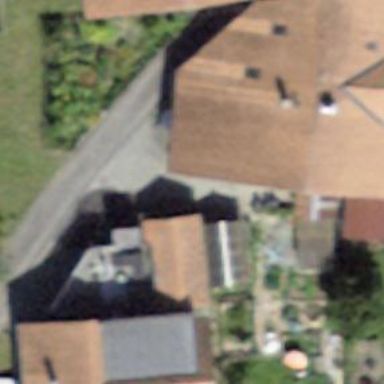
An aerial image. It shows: Residential building.